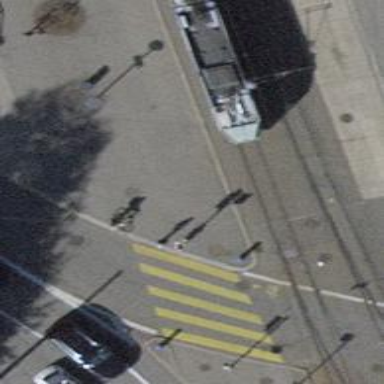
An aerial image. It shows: Kerb barrier.